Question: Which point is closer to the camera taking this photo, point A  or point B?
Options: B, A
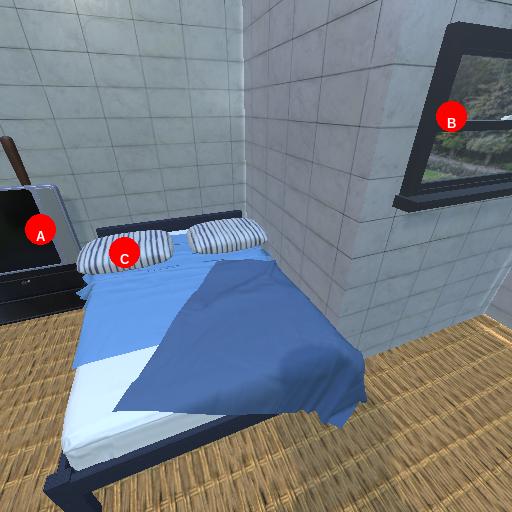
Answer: B